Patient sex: M
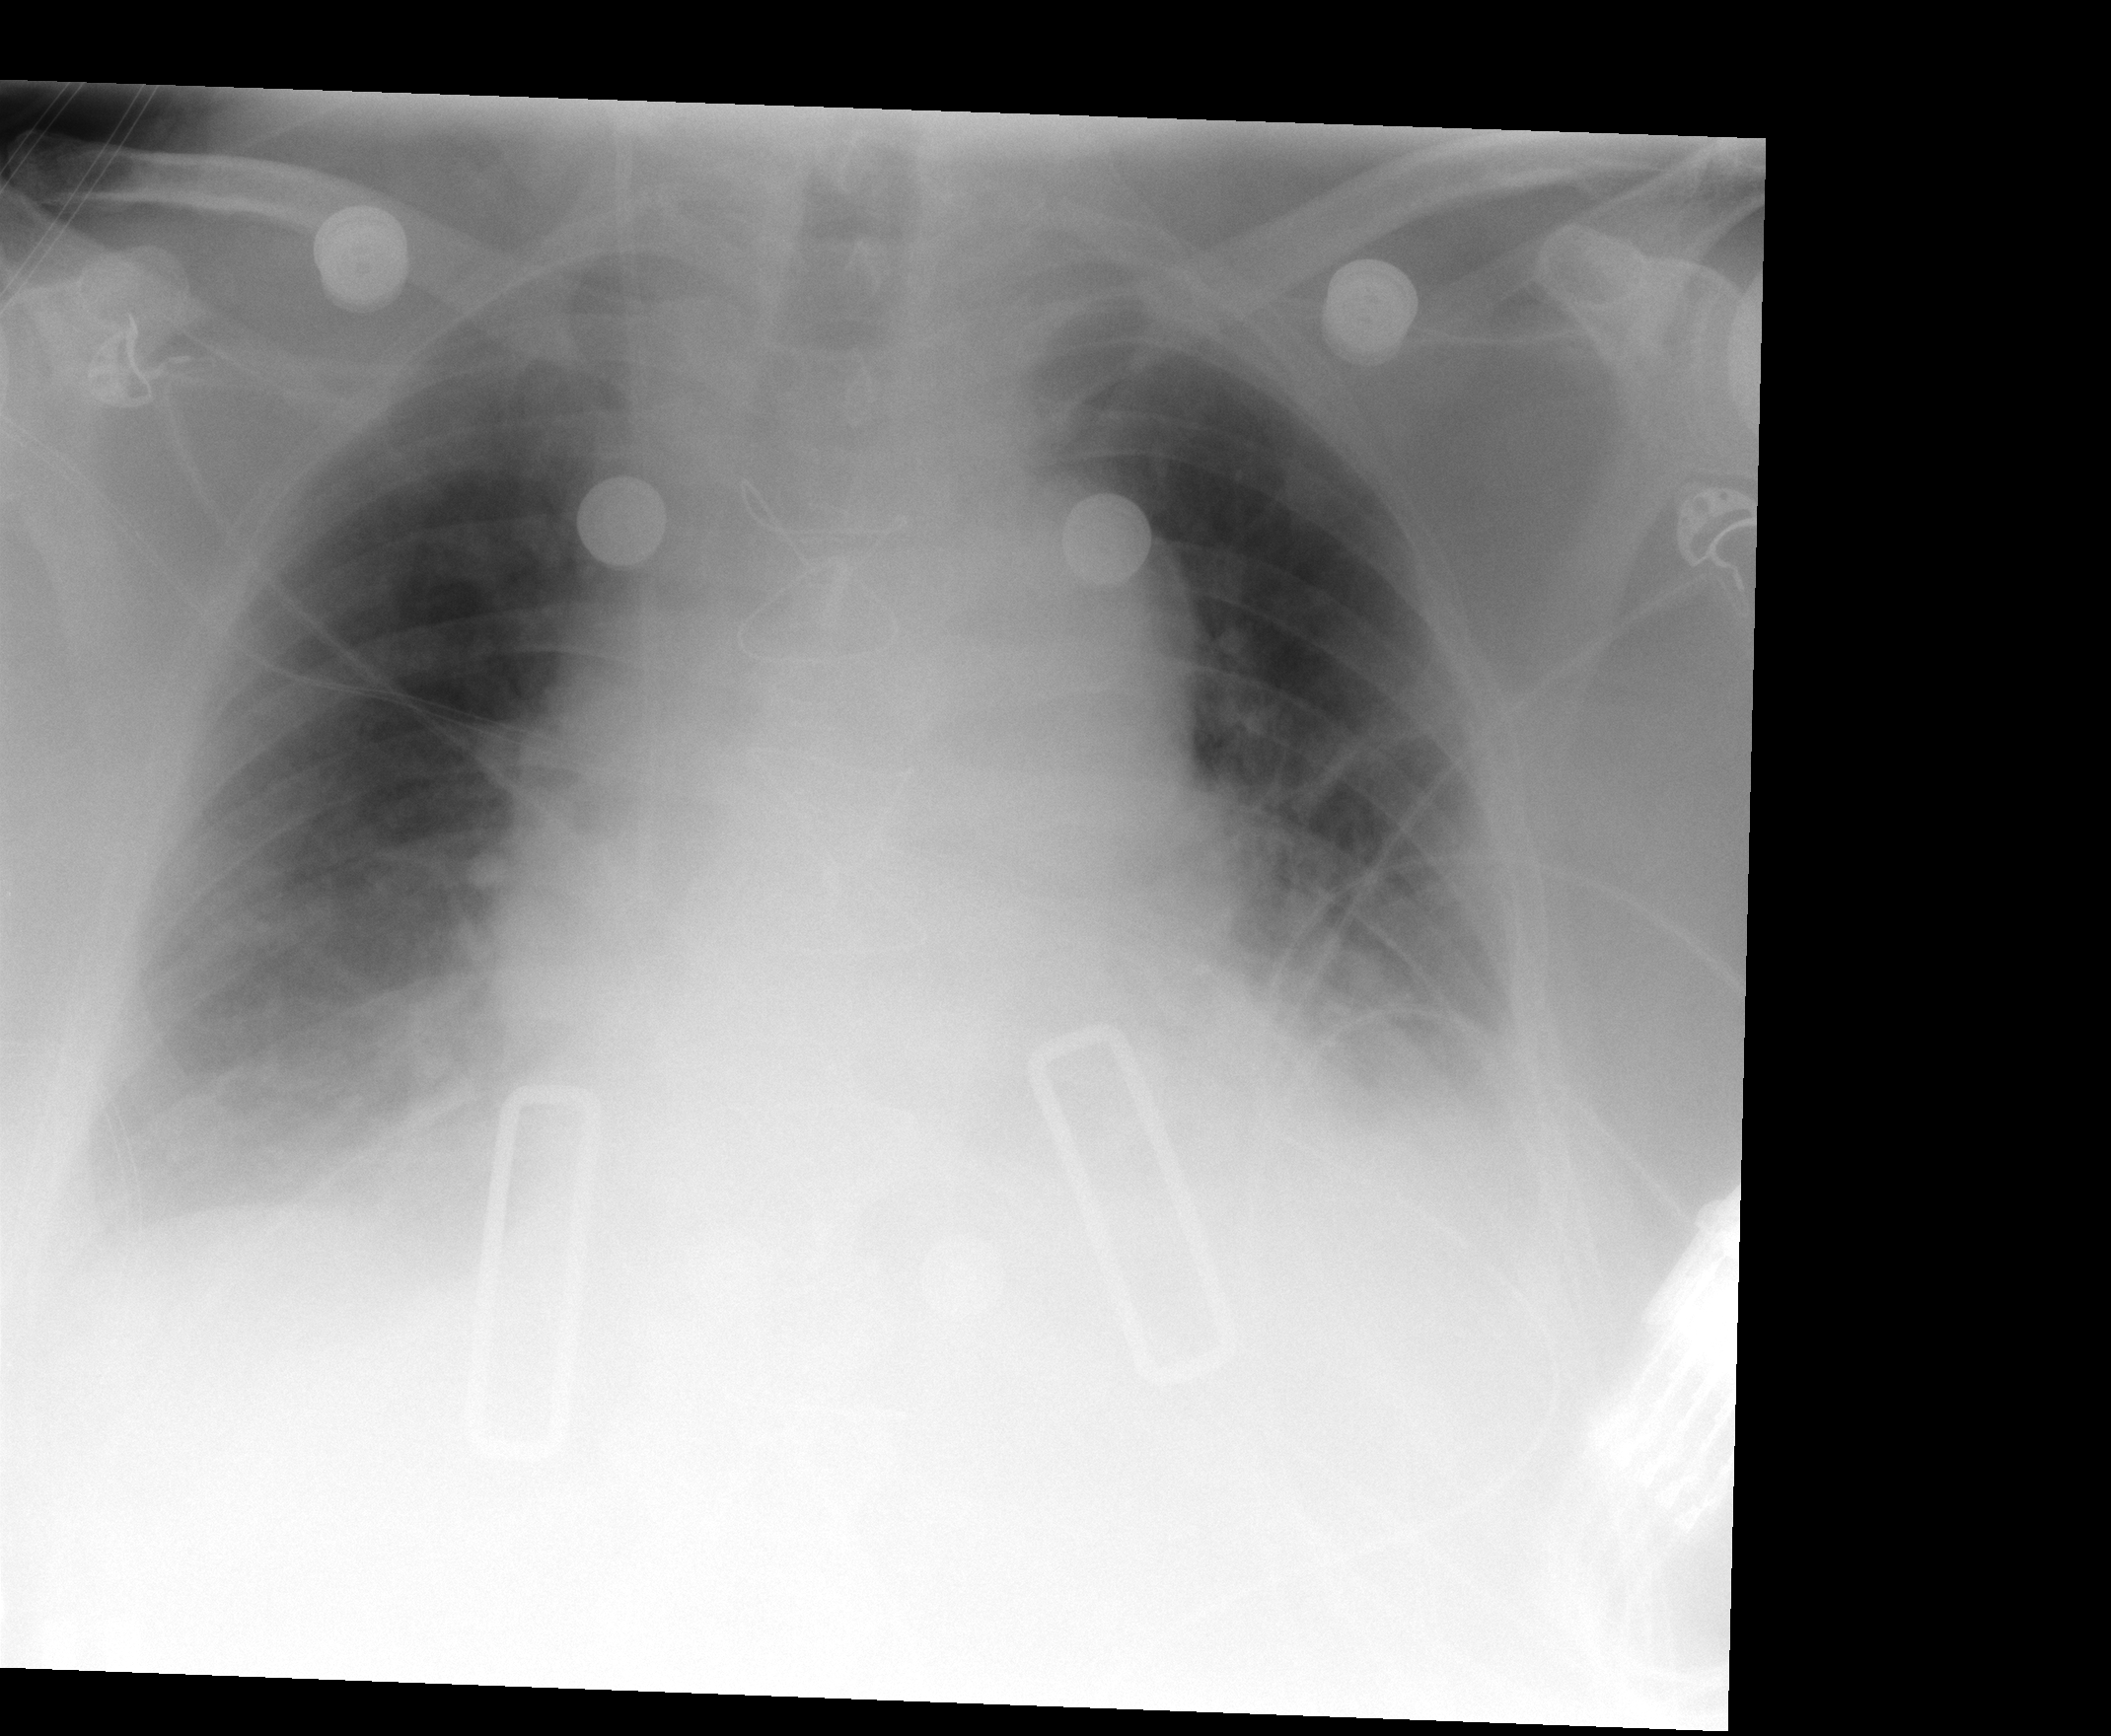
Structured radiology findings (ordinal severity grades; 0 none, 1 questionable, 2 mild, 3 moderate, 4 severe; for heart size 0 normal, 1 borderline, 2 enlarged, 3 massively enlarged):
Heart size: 2
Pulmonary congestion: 2
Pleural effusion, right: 2
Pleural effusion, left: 3
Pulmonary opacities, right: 0
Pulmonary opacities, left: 0
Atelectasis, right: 2
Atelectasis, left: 2